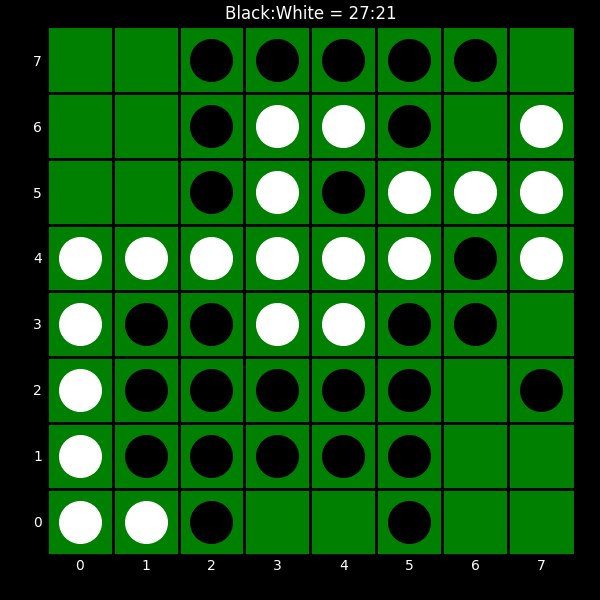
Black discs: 27
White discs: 21